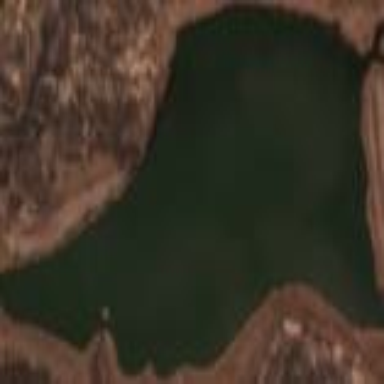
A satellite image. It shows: Lake with natural water.